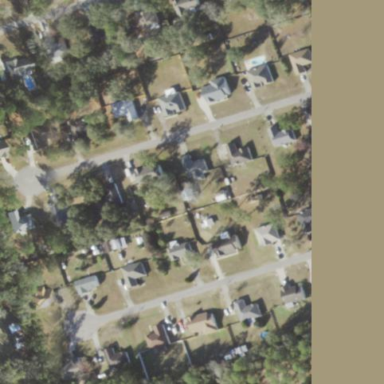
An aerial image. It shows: This residential area consists of single-family homes.